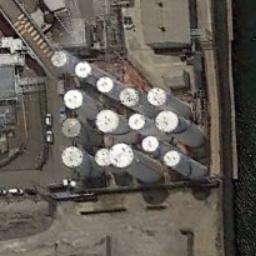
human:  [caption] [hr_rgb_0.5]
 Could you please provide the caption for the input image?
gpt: Many cars are near the storage tanks .

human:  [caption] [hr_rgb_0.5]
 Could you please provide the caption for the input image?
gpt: Many of the storage tanks here are white .

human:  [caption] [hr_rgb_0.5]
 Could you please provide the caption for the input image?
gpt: There are many neatly arranged storage tanks and many pipelines in the factory, And there is a lawn next to the factory .

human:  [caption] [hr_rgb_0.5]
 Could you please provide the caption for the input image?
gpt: There are many white storage tanks on the bare land next to the water .

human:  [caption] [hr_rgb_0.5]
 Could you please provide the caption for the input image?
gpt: There are some white storage tanks .